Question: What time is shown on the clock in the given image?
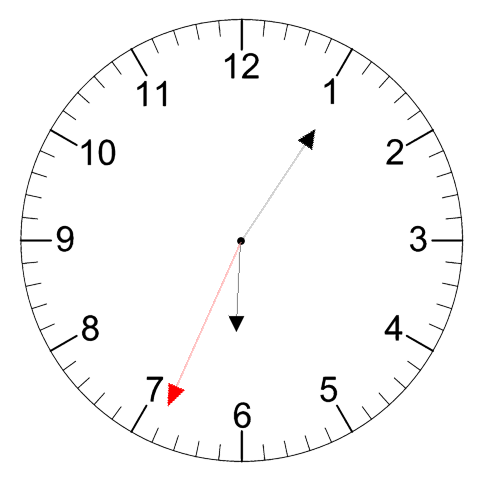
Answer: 06:05:34